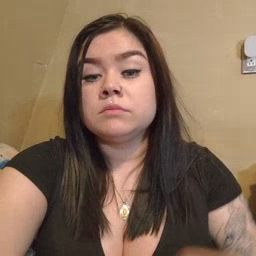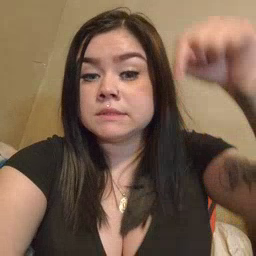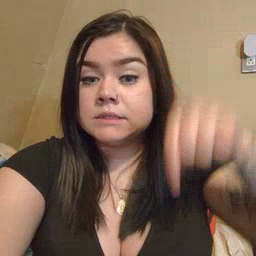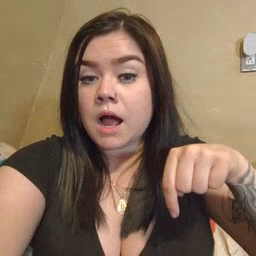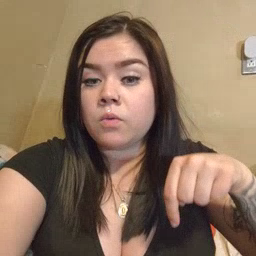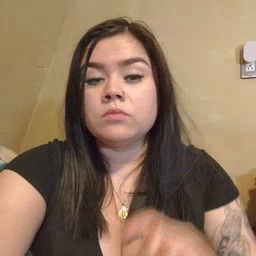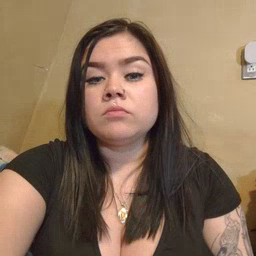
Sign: down